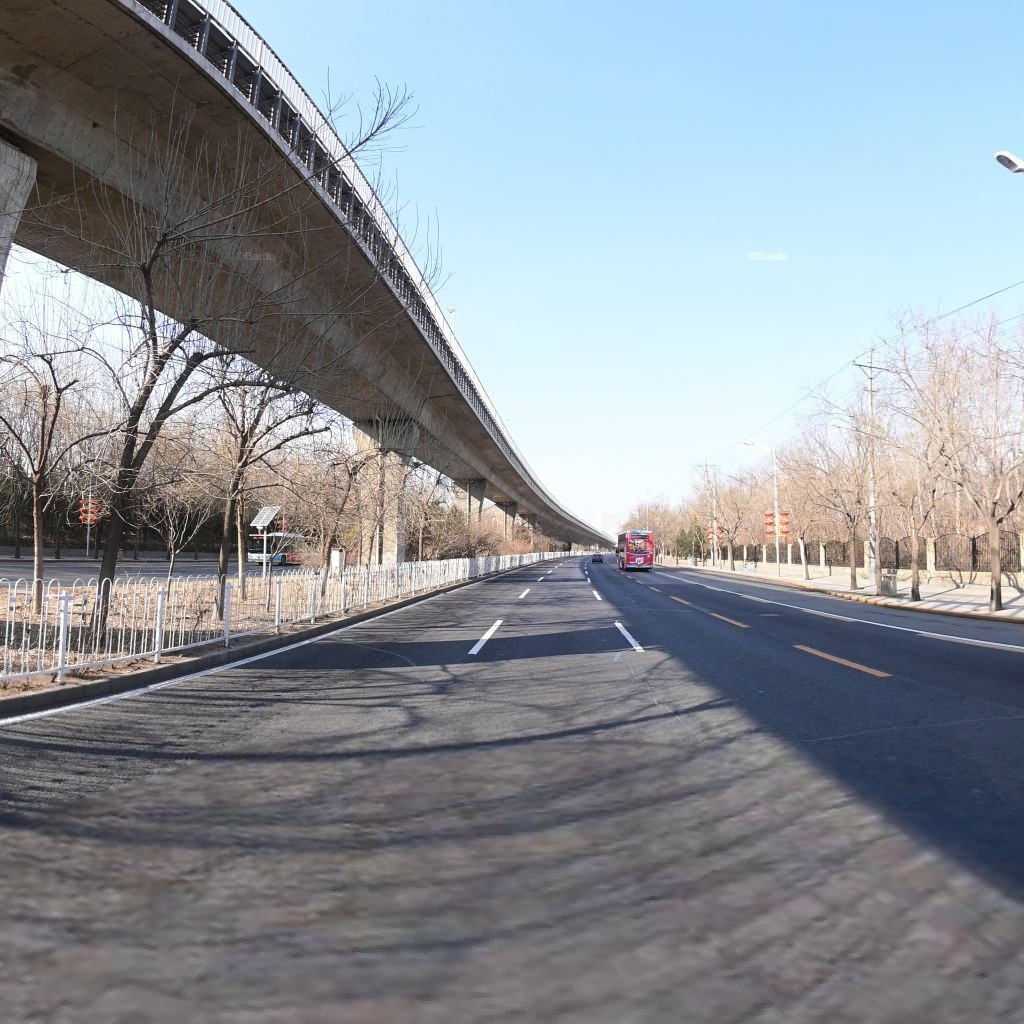
Region: Chaoyang
Road damage annotations: transverse patch, longitudinal patch, longitudinal patch, transverse patch